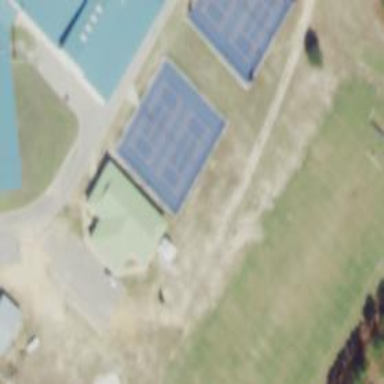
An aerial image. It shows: Paved tennis court on leisure land.